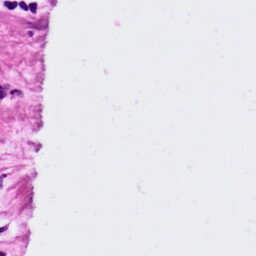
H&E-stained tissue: Ovarian